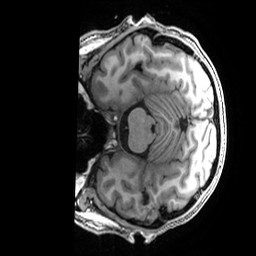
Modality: T1w
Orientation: axial